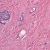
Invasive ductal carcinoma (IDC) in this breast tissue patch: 0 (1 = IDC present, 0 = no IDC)